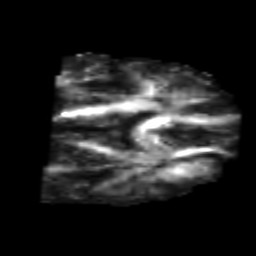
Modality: FA
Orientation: coronal
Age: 39
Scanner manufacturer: philips
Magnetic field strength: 3 T
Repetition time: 7.768 s
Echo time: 0.1224 s